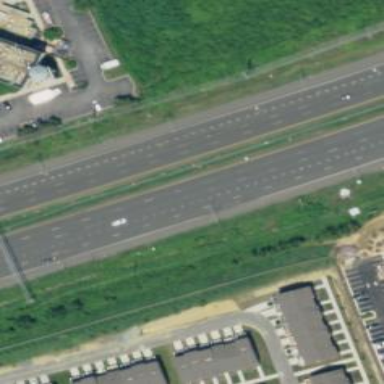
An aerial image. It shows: Motorway junction.